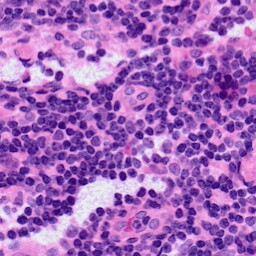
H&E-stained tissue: LymphNode